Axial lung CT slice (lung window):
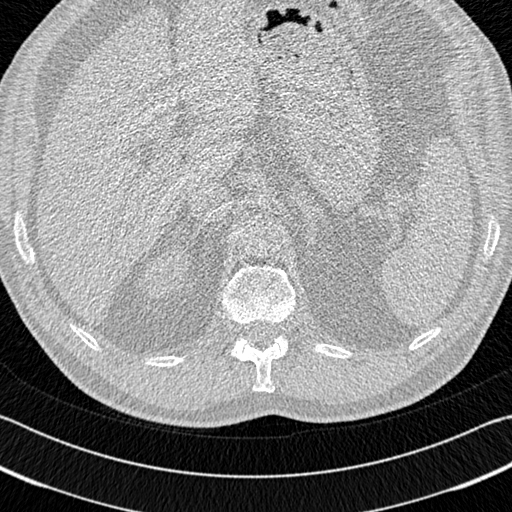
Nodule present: no